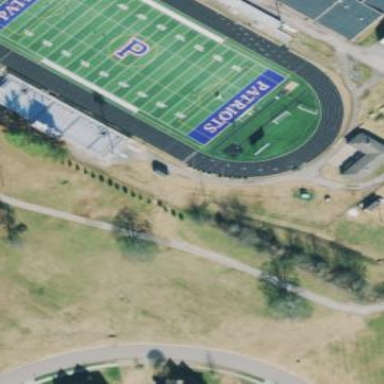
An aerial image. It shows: American football pitch for leisure and sport activities.